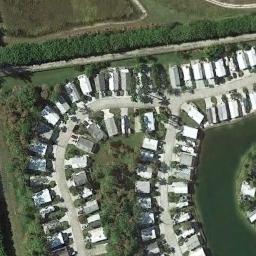
Label: residential